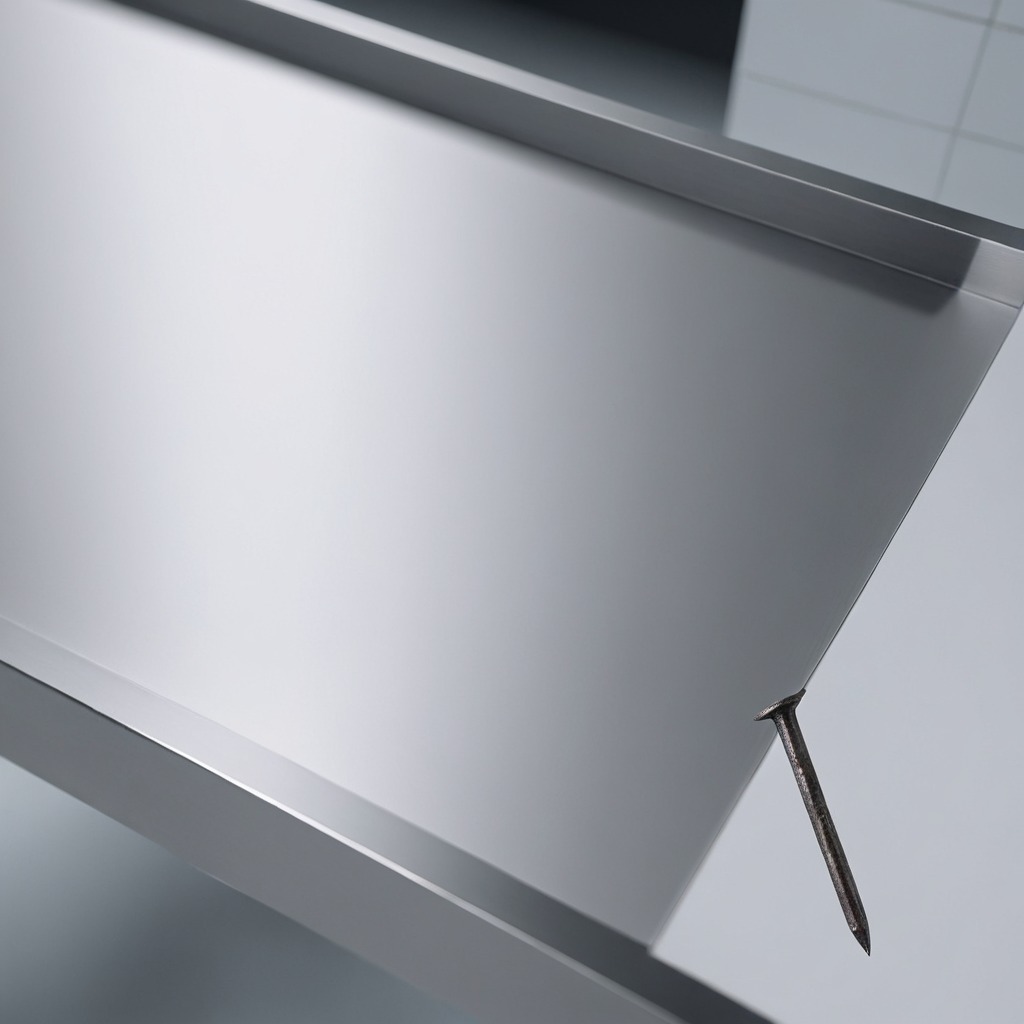
A nail is lying on a stainless steel table in a high-end prototyping lab.